Field crop: maize
Growth stage: 2
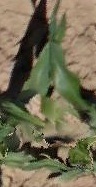
Species: maize